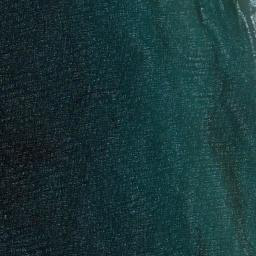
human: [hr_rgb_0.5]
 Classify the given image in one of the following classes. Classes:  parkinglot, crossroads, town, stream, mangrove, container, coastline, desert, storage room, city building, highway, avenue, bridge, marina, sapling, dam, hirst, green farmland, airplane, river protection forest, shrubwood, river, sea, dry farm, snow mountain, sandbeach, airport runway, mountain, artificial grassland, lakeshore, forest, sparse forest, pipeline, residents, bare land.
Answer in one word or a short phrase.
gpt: sea